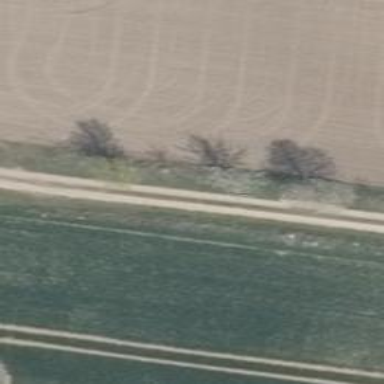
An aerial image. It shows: Gravel track with Grade 3 quality.